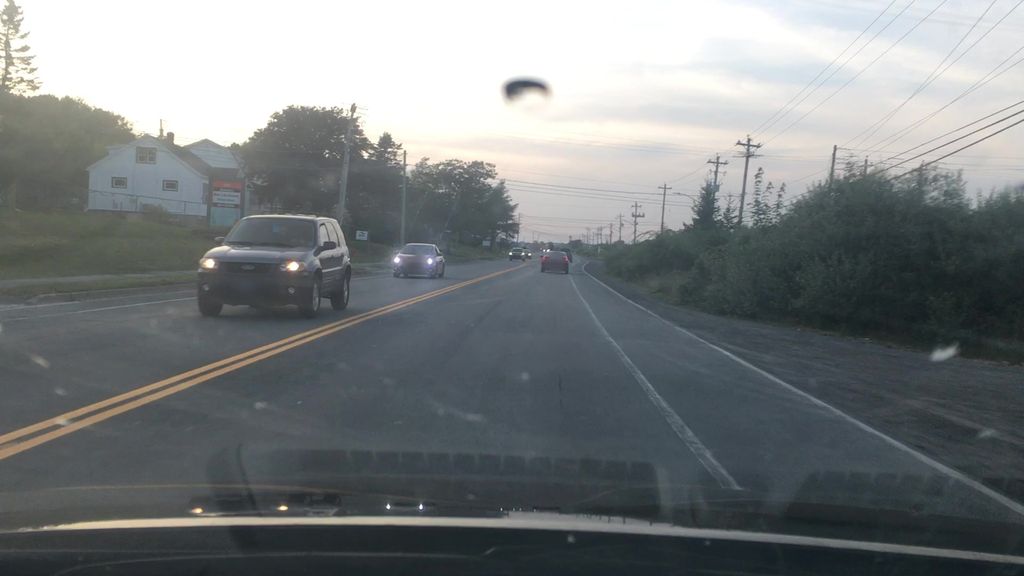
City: halifax